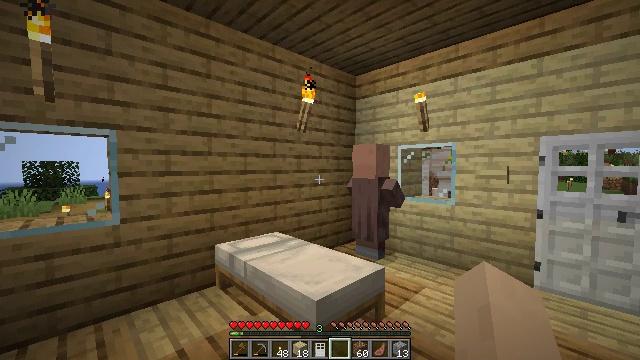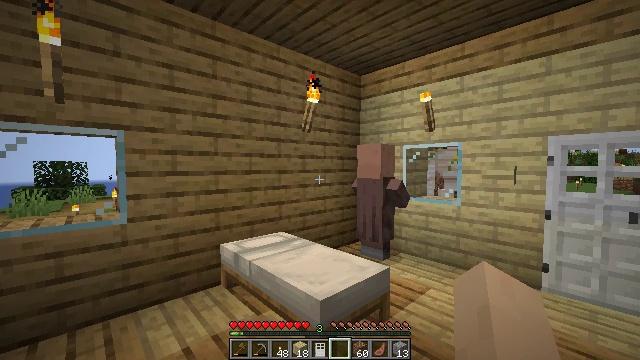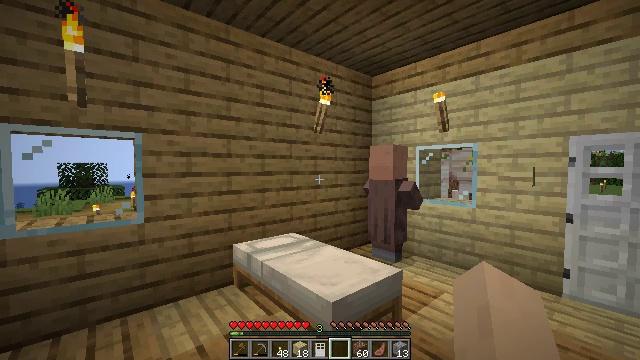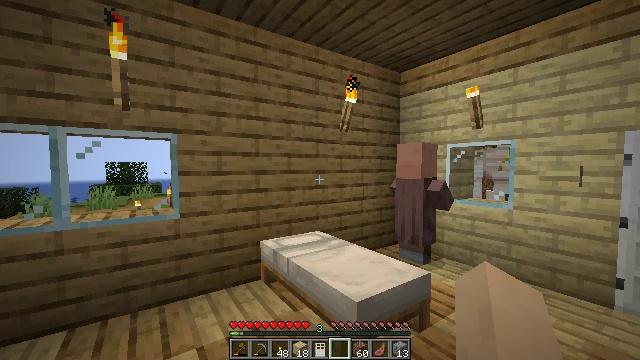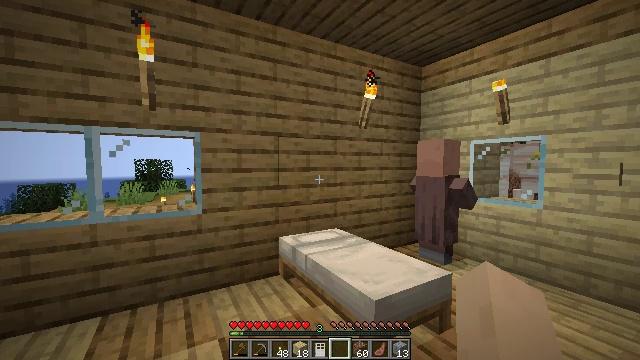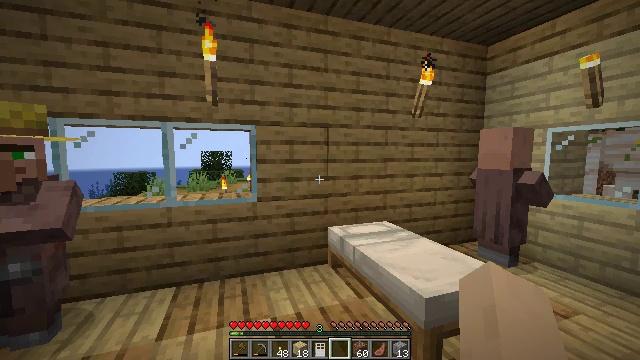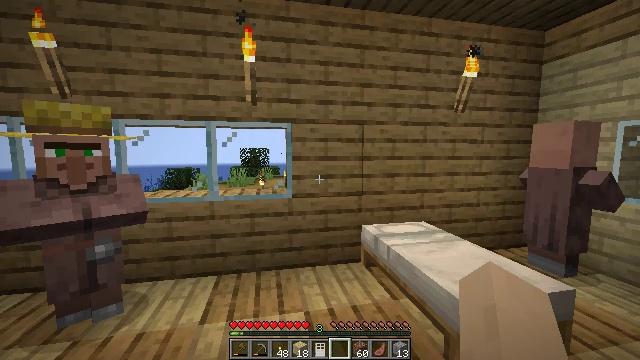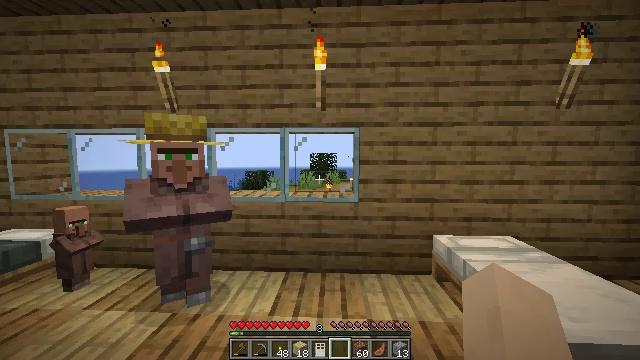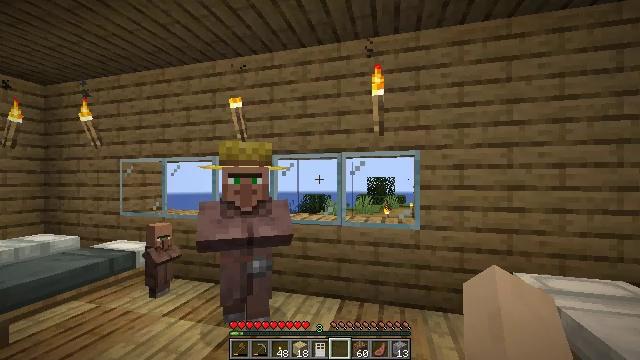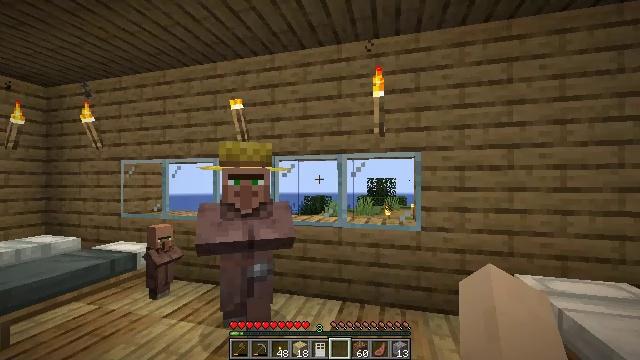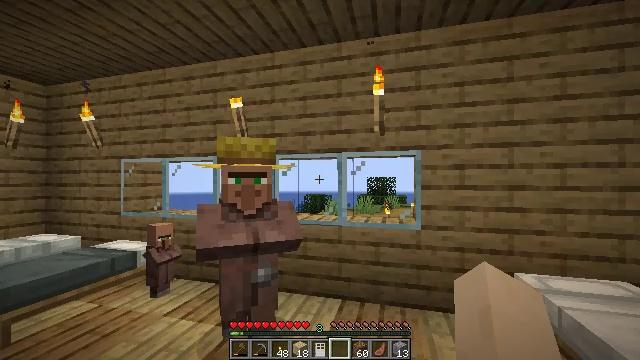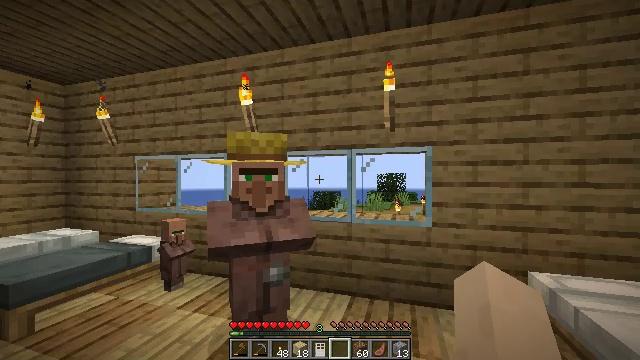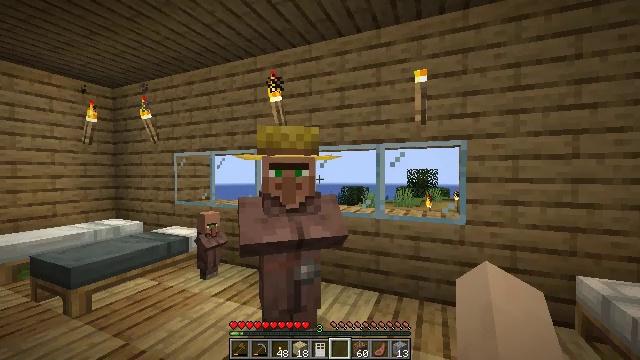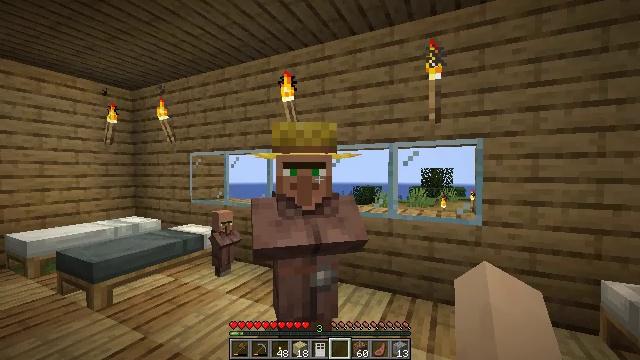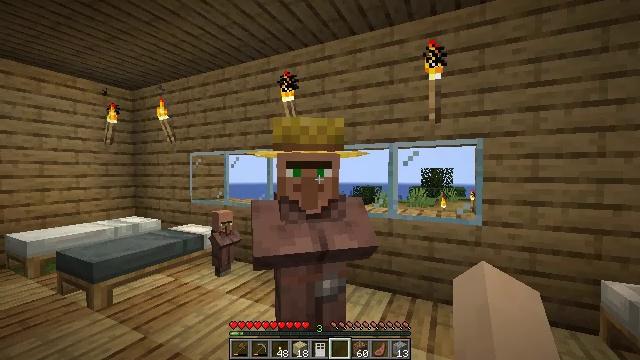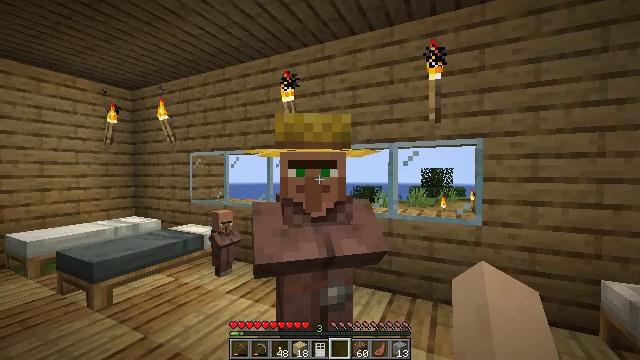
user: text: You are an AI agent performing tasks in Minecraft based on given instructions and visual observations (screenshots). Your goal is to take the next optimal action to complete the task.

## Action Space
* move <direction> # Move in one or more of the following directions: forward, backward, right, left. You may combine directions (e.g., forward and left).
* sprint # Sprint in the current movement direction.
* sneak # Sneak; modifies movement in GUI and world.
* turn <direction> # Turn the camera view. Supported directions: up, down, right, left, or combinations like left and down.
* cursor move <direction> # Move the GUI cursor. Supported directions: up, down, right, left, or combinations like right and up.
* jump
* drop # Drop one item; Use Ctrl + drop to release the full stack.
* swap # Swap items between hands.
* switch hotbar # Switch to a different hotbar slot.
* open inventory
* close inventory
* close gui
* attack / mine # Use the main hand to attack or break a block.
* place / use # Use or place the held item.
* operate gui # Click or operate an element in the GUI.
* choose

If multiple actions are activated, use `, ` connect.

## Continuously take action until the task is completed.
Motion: motion action
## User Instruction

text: Drop a cooked beef.
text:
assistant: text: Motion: turn left
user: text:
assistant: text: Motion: turn left
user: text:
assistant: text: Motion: turn left
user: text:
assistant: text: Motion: turn left
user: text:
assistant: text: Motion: turn left and down
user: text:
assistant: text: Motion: turn left
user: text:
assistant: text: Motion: turn left
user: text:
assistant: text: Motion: turn left and up
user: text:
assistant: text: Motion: no_op
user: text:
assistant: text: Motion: no_op
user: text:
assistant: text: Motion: turn left
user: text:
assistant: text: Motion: turn left and down
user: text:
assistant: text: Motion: turn left
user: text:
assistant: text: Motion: no_op
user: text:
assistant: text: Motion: no_op
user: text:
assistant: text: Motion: no_op
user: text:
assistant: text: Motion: no_op
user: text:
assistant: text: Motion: no_op
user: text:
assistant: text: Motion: no_op
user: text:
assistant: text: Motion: no_op
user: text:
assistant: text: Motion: no_op
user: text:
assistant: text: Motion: no_op
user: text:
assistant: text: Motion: no_op
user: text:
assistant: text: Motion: no_op
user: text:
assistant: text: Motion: no_op
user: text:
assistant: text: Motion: no_op
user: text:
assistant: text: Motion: no_op
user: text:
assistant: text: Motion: no_op
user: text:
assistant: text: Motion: no_op
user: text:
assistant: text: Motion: no_op